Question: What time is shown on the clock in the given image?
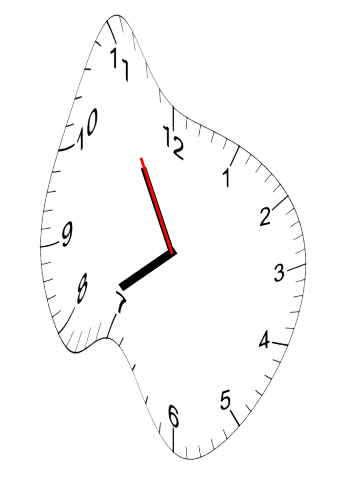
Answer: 07:54:55